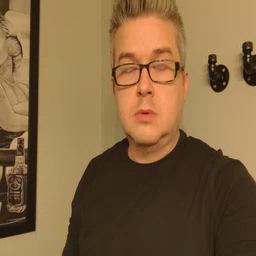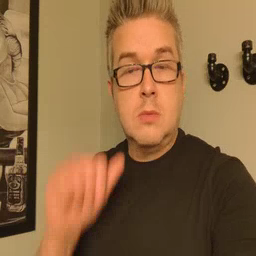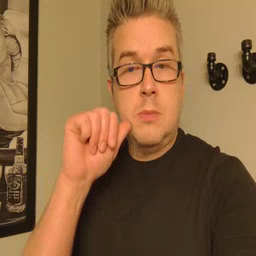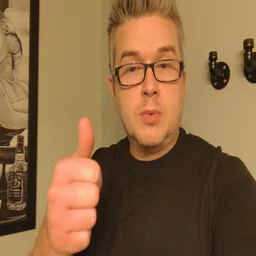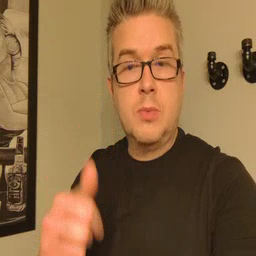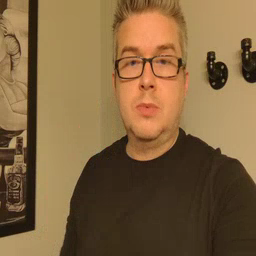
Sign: tomorrow